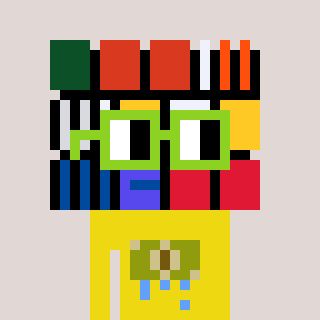
a pixel art character with square light green glasses, a abstract-shaped head and a yellow-colored body on a warm background